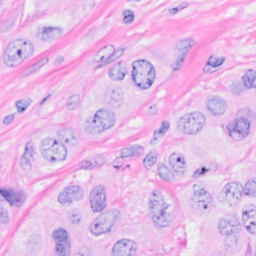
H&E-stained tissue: Breast